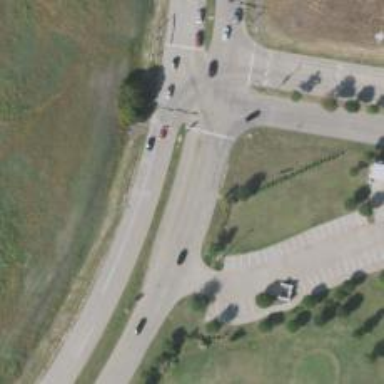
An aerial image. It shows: Secondary road.